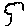
Label: tree